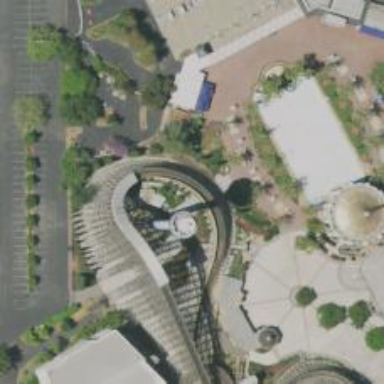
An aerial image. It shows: Thrilling roller coaster attraction.